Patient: sex M, age 45
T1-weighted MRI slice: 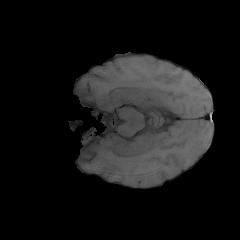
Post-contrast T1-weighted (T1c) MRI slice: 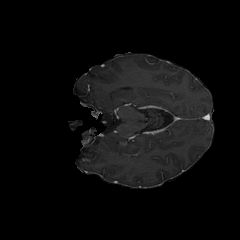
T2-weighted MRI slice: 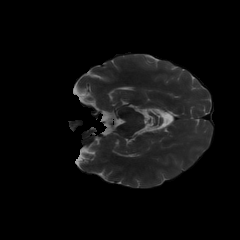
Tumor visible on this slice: no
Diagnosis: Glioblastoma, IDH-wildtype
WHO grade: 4